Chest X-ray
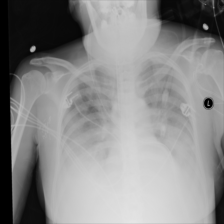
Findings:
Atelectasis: negative
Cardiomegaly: negative
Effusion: negative
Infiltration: negative
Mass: negative
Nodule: negative
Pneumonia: negative
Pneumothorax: negative
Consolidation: negative
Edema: negative
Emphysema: negative
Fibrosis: negative
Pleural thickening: negative
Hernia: negative